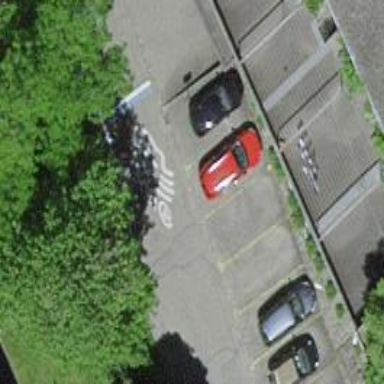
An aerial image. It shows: Car-sharing service available at this location.